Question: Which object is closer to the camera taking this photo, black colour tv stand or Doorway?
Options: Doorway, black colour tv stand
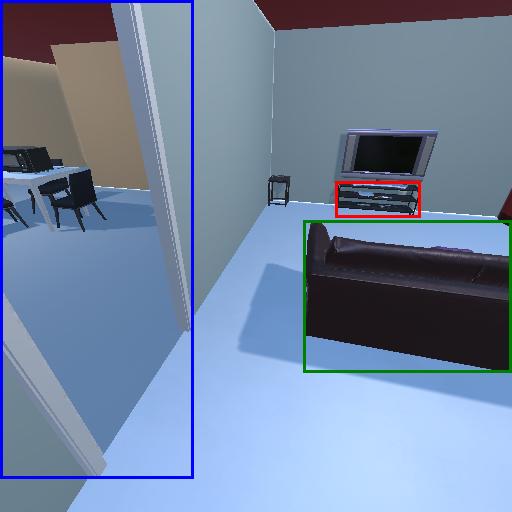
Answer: Doorway